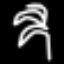
Label: palm tree